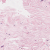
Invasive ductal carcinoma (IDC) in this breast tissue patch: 0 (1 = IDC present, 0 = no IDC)